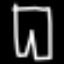
Label: pants